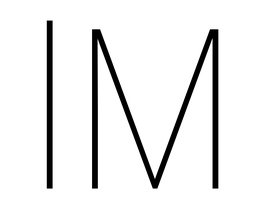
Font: Roboto_Condensed_Thin